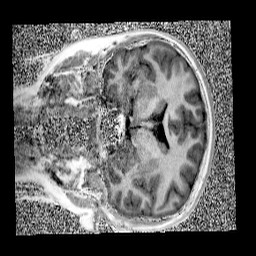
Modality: UNIT1
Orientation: coronal
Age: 12
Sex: male
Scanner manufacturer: siemens
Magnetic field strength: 3 T
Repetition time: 4 s
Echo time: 0.00299 s